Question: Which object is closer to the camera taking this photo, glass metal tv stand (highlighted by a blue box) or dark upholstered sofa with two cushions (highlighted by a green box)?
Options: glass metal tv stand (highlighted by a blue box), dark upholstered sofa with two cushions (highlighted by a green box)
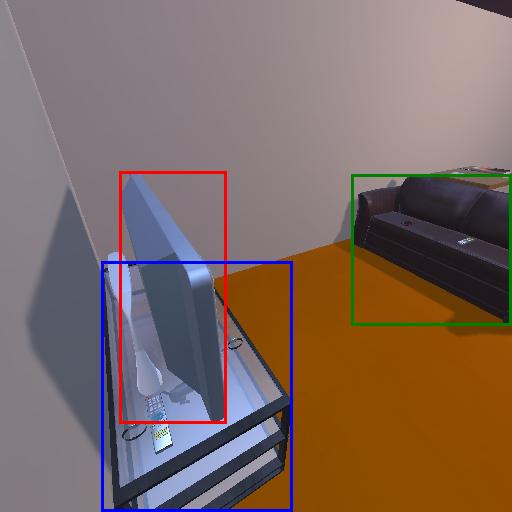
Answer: glass metal tv stand (highlighted by a blue box)